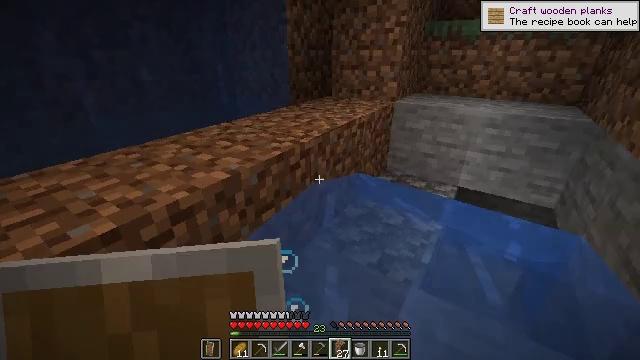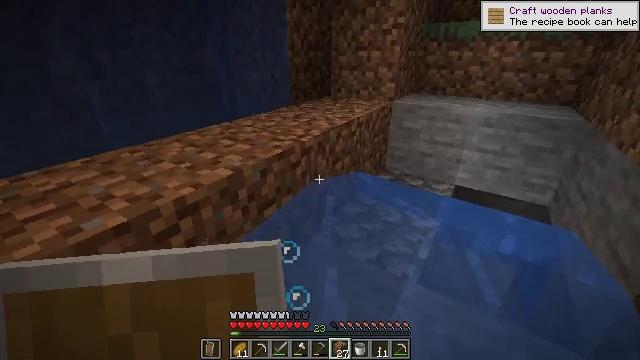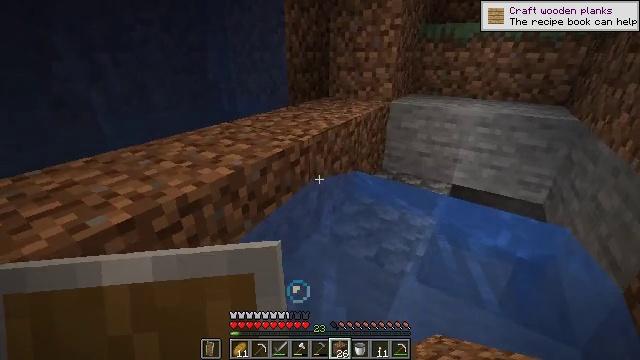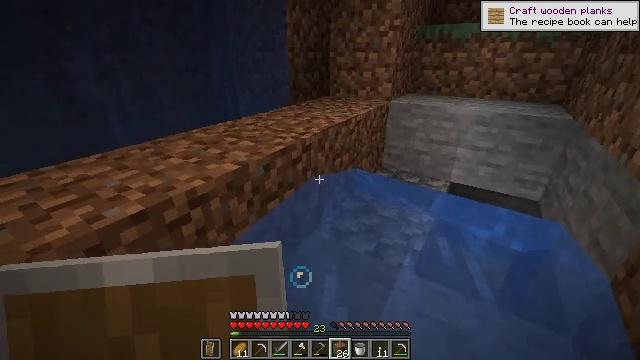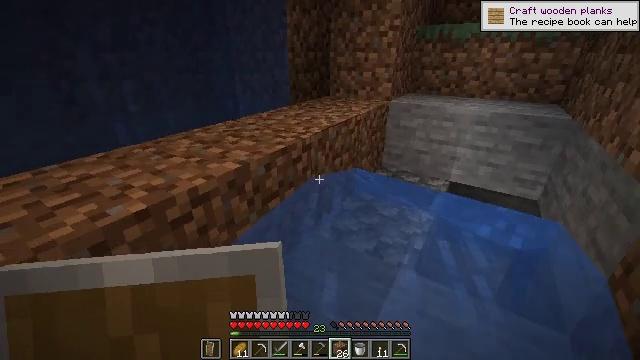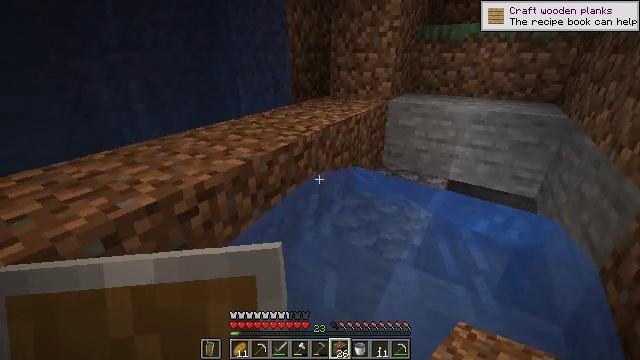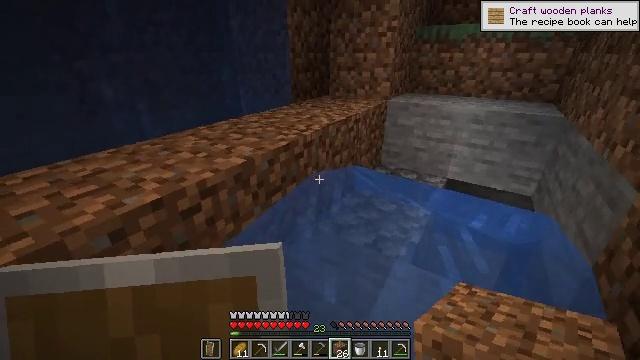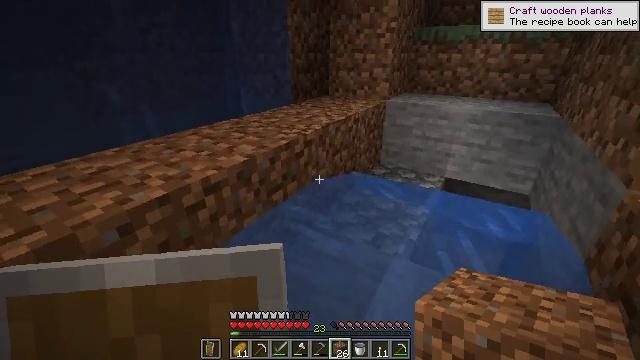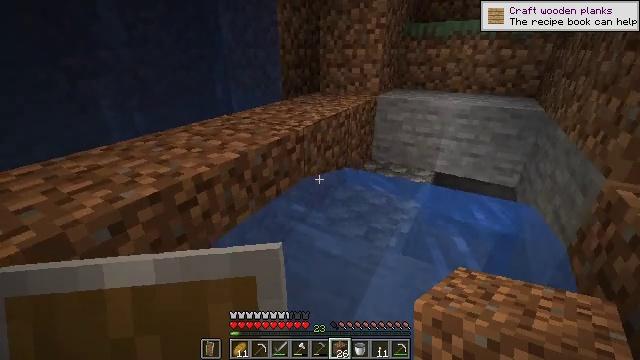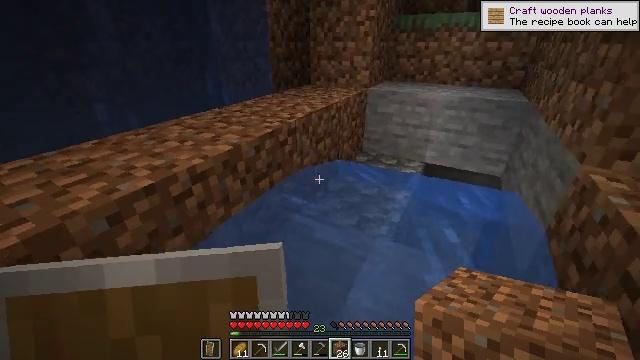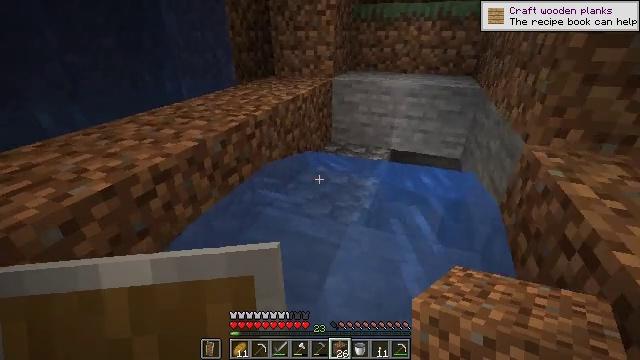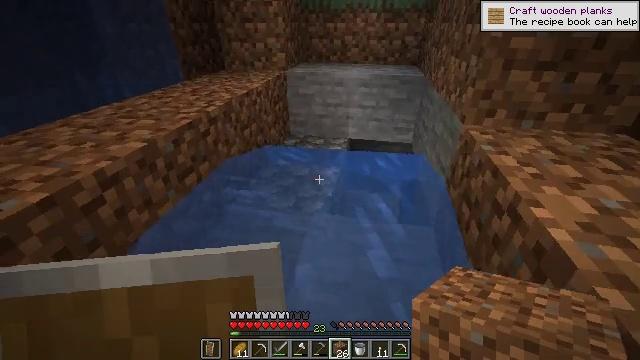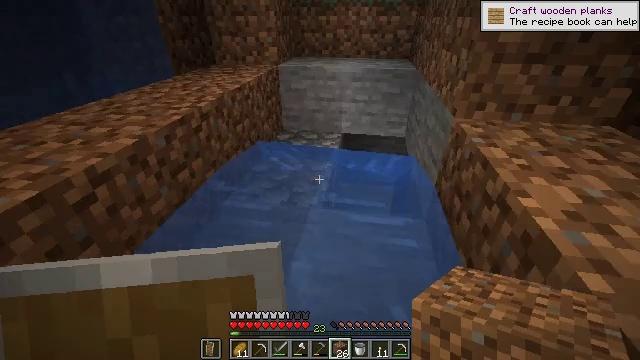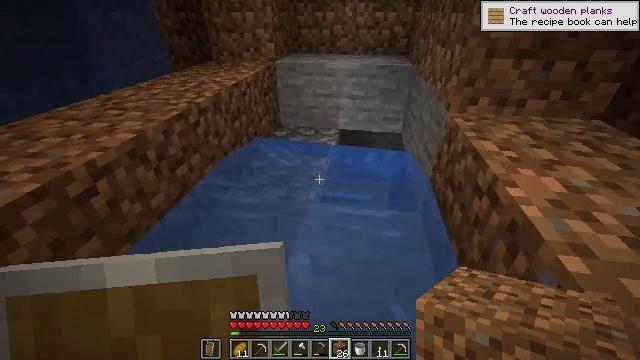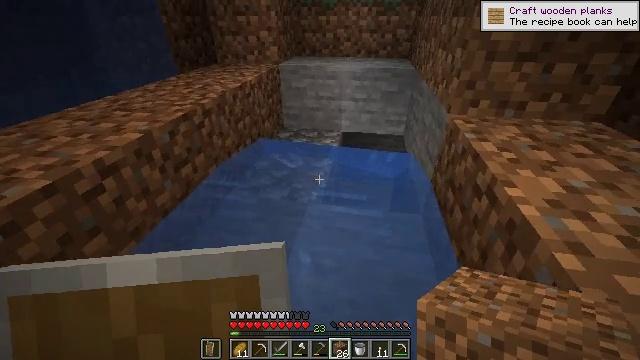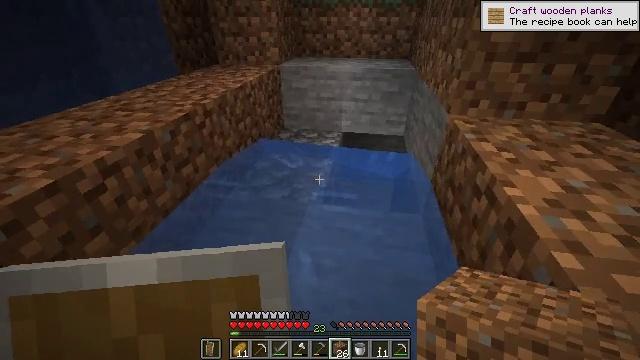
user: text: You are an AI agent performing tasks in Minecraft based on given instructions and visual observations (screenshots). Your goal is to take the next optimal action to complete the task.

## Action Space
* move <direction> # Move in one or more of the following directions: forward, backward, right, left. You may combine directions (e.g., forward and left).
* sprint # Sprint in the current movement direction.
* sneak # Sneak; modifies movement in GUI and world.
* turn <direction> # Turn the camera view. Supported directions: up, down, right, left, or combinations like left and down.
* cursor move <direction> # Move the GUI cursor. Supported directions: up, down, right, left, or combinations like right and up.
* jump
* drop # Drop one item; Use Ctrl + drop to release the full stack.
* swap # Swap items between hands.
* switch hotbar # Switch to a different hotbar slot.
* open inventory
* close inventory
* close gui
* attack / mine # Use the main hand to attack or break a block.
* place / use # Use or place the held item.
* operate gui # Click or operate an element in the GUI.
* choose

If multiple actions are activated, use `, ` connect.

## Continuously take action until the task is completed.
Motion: motion action
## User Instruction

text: Attack the ground to gather dirt.
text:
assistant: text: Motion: no_op
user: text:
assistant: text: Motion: no_op
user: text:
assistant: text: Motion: no_op
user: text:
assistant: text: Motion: no_op
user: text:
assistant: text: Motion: no_op
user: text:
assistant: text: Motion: no_op
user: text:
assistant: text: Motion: no_op
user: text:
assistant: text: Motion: turn right
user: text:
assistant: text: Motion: turn right and down
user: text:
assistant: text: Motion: turn right and down
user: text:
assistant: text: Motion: turn right and down
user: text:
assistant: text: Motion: turn right and down
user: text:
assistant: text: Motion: no_op
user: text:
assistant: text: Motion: no_op
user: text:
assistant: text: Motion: no_op
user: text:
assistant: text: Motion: no_op
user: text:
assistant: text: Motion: no_op
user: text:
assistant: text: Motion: no_op
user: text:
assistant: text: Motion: no_op
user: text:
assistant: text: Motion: turn right and down
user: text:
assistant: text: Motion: turn right and down
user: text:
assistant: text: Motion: turn right and down
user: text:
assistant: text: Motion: turn right and down
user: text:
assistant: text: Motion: turn right and down
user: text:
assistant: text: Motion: turn right
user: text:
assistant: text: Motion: turn right
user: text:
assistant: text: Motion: turn right
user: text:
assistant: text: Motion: turn right
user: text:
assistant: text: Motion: turn right and down
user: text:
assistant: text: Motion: turn right